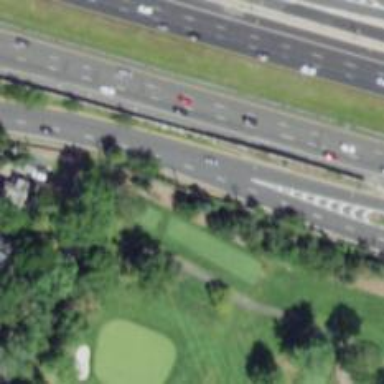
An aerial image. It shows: Path for both roads and golfers.